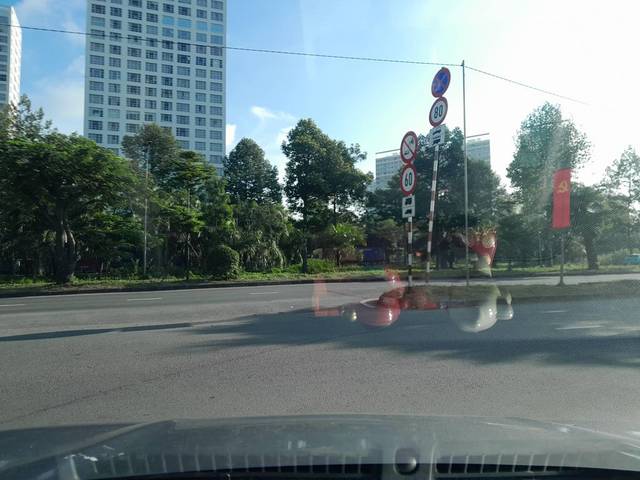
Region: Vietnam
Coordinates: 10.728, 106.714